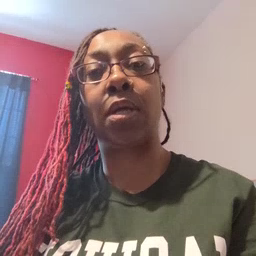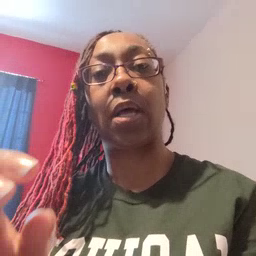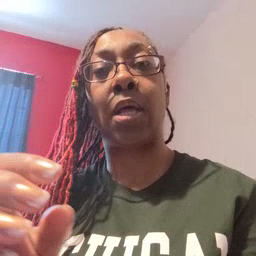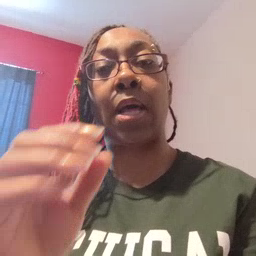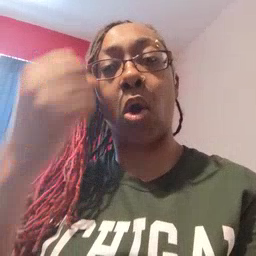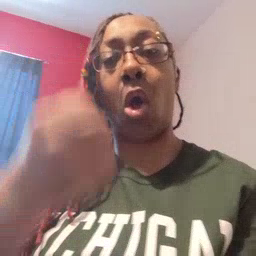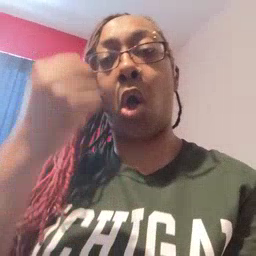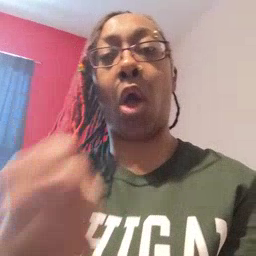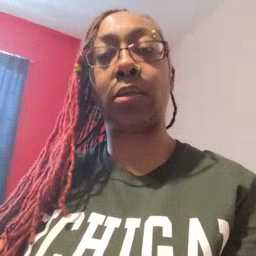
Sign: car